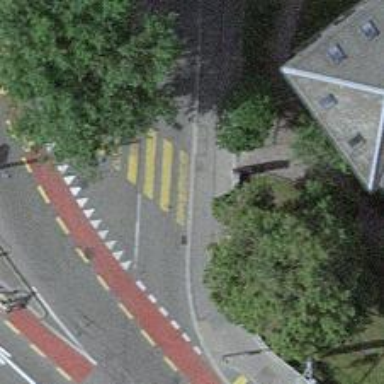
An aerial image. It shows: Kerb serving as barrier.